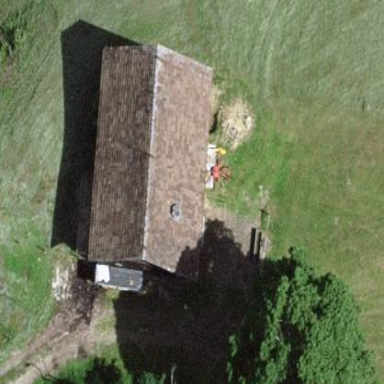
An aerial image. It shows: Farm auxiliary building with gabled roof.